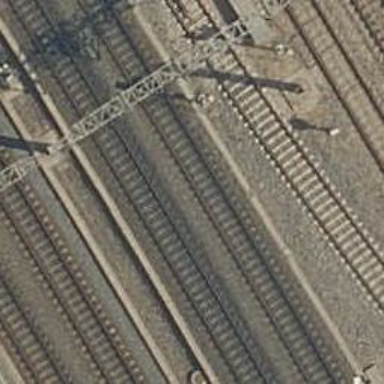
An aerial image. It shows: Railway track with contact lines for electrification.